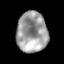
Tissue: lung
Cell type: Epithelial cells
Senescence score: 0.2257
Nuclear area (px): 1228
Mean DAPI intensity: 156.39